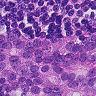
Metastatic tissue present: yes